Here is the wavelet time-frequency representation (scalogram) of a rolling-element bearing's vibration measurement. Classify the bearing condition as one of: normal, inner_race, outer_race, ball.
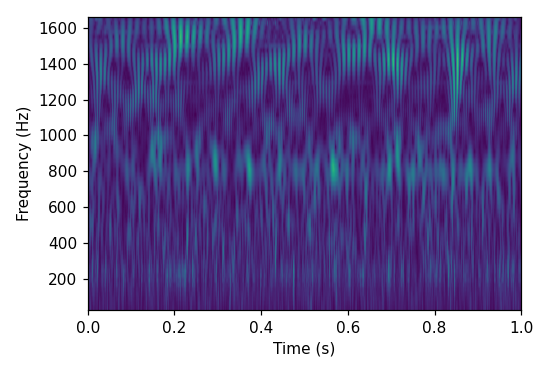
Answer: normal